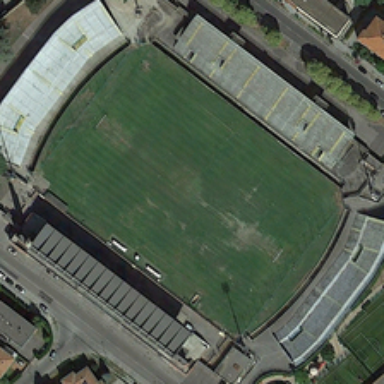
Several buildings and green trees are around a stadium .